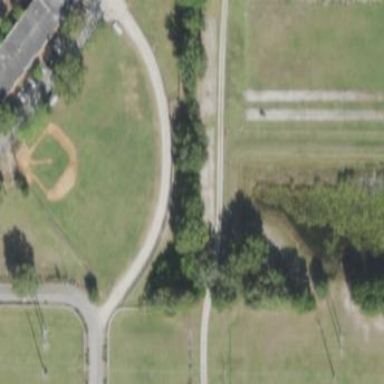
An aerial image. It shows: Softball pitch for leisure sports.